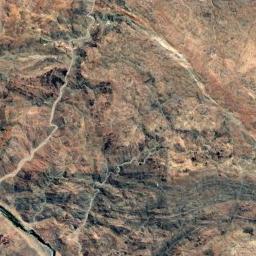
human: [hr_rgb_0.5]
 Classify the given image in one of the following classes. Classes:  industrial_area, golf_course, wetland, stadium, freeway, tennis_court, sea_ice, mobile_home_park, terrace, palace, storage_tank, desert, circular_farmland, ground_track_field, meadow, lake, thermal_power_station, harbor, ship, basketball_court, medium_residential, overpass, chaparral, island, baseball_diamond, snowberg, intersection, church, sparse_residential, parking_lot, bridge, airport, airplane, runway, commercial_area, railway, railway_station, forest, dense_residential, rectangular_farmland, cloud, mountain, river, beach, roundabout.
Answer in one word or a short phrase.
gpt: mountain